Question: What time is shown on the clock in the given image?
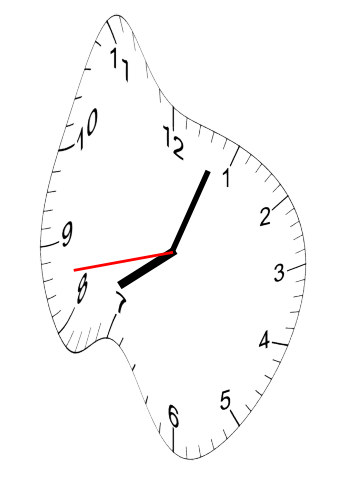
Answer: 08:03:43